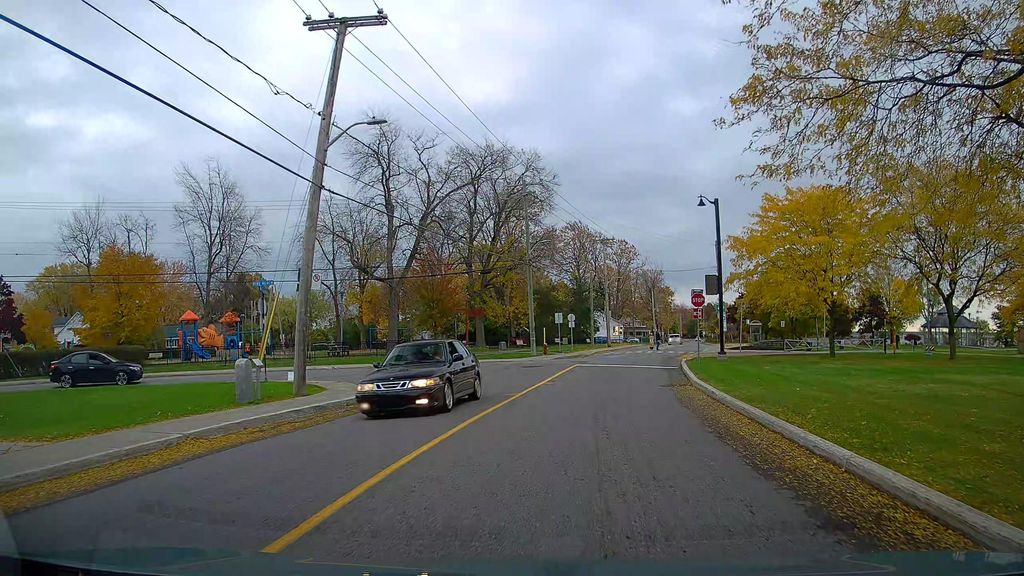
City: montreal